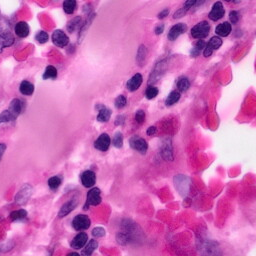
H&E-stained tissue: Pancreatic